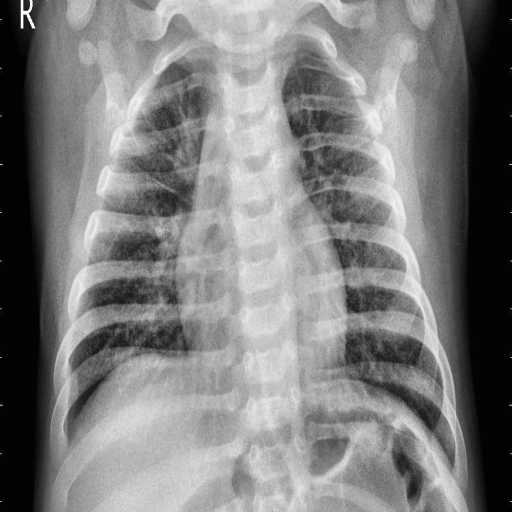
Finding: PNEUMONIA